Aerial crown-view tile of a tropical tree (Barro Colorado Island, Panama), acquired 20250124:
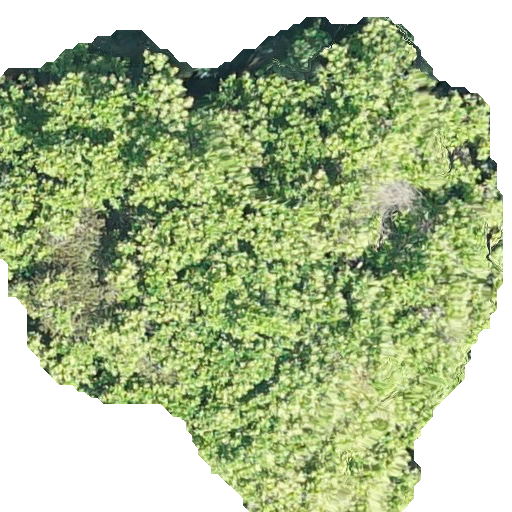
Species: Anacardium excelsum
GBIF accepted scientific name: Anacardium excelsum
Crown area: 295.328 m²